Question: I've got a rather large table (20+ columns) on an SQL server 2008. I'm using Microsofts SQL Server Management Studio to open the tables design view and add a column. After adding the column i move it up in the column sorting.
The image below shows the column i added and where i'm trying to move it to by just dragging it a few places up.

After i've done this i'm getting an exception when i'm trying to open up the website. Everything works fine when i add the column without moving it up in the column sorting.
Can someone help me figuring out this problem. Is this an bug in MSSQL server, the management studio or is something else going wrong?
The exception
'''
Operand type clash: bit is incompatible with uniqueidentifier
'''
The stacktrace:
'''
[SqlException (0x80131904): Operand type clash: bit is incompatible with uniqueidentifier]
System.Data.SqlClient.SqlConnection.OnError(SqlException exception, Boolean breakConnection) +404
System.Data.SqlClient.TdsParser.ThrowExceptionAndWarning() +412
System.Data.SqlClient.TdsParser.Run(RunBehavior runBehavior, SqlCommand cmdHandler, SqlDataReader dataStream, BulkCopySimpleResultSet bulkCopyHandler, TdsParserStateObject stateObj) +1363
System.Data.SqlClient.SqlDataReader.HasMoreRows() +301
System.Data.SqlClient.SqlDataReader.ReadInternal(Boolean setTimeout) +422
NHibernate.Driver.NHybridDataReader.Read() +28
NHibernate.Loader.Loader.DoQuery(ISessionImplementor session, QueryParameters queryParameters, Boolean returnProxies) +1383
NHibernate.Loader.Loader.DoQueryAndInitializeNonLazyCollections(ISessionImplementor session, QueryParameters queryParameters, Boolean returnProxies) +114
NHibernate.Loader.Loader.DoList(ISessionImplementor session, QueryParameters queryParameters) +195
[ADOException: could not execute query
[ SELECT * from SomeFunction(@p0,@p1) ]
Name:Id - Value:3429fb7e-dba3-4c74-b41b-6f2e0bbb33f8 Name:Moment - Value:7-1-2011 12:16:45
[SQL: SELECT * from SomeFunction(@p0,@p1)]]
NHibernate.Loader.Loader.DoList(ISessionImplementor session, QueryParameters queryParameters) +637
NHibernate.Loader.Loader.ListIgnoreQueryCache(ISessionImplementor session, QueryParameters queryParameters) +23
NHibernate.Impl.SessionImpl.ListCustomQuery(ICustomQuery customQuery, QueryParameters queryParameters, IList results) +438
NHibernate.Impl.SessionImpl.List(NativeSQLQuerySpecification spec, QueryParameters queryParameters, IList results) +373
NHibernate.Impl.SessionImpl.List(NativeSQLQuerySpecification spec, QueryParameters queryParameters) +340
NHibernate.Impl.SqlQueryImpl.List() +258
CMS.ResourceAccess.DataAccessLogic.Repositories.NodeRepository.GetAncestors(Guid nodeId) in C:\Projects\Website\DataAccessLogic\Repositories\Repository.cs:228
CMS.Business.Components.Services.NodeService.GetAncestors(Guid nodeId) in C:\Projects\Website\DataAccessLogic\Repositories\Service.cs:921
CMS.Business.Components.Services.NodeService.GetSiteByNodeId(Guid nodeId) in C:\Projects\Website\DataAccessLogic\Repositories\Service.cs:1280
Plugin.Wysiwyg.Business.Components.Services.WysiwygSearchService.RebuildIndex() +1232
CMS.Business.Components.Services.SearchService.RebuildIndexForSites(IEnumerable 1 sites, ConfigurationManager configurationManager) in C:\Projects\Website\Services\Service.cs:303
CMS.Business.Components.Services.SearchService.RebuildIndex() in C:\Projects\Website\DataAccessLogic\Repositories\Service.cs:252
CMS.Backend.MvcApplication.Application_Start() in C:\Projects\Website\Global.asax.cs:49
[HttpException (0x80004005): could not execute query
[ SELECT * from SomeFunction(@p0,@p1) ]
Name:Id - Value:3429fb7e-dba3-4c74-b41b-6f2e0bbb33f8 Name:Moment - Value:7-1-2011 12:16:45
[SQL: SELECT * from SomeFunction(@p0,@p1)]]
System.Web.HttpApplicationFactory.EnsureAppStartCalledForIntegratedMode(HttpContext context, HttpApplication app) +<PHONE>
System.Web.HttpApplication.RegisterEventSubscriptionsWithIIS(IntPtr appContext, HttpContext context, MethodInfo[] handlers) +191
System.Web.HttpApplication.InitSpecial(HttpApplicationState state, MethodInfo[] handlers, IntPtr appContext, HttpContext context) +325
System.Web.HttpApplicationFactory.GetSpecialApplicationInstance(IntPtr appContext, HttpContext context) +407
System.Web.Hosting.PipelineRuntime.InitializeApplication(IntPtr appContext) +375
[HttpException (0x80004005): could not execute query
[ SELECT * from SomeFunction(@p0,@p1) ]
Name:Id - Value:3429fb7e-dba3-4c74-b41b-6f2e0bbb33f8 Name:Moment - Value:7-1-2011 12:16:45
[SQL: SELECT * from SomeFunction(@p0,@p1)]]
System.Web.HttpRuntime.FirstRequestInit(HttpContext context) <PHONE>
System.Web.HttpRuntime.EnsureFirstRequestInit(HttpContext context) +141
System.Web.HttpRuntime.ProcessRequestNotificationPrivate(IIS7WorkerRequest wr, HttpContext context) +<PHONE>
'''
EDIT:
I'm using NHibernate as ORM
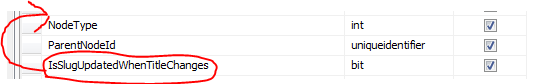
Answer: There's a SELECT * lurking somewhere in your SQL code (possibly in the function, or a view it relies on), by my reckoning. This is just one of many reasons SELECT * is dangerous. Here's an example of something similar, to demonstrate one such failure mode:
'''
create table dbo.T (
ID int not null,
FilterID uniqueidentifier not null,
Val1 varchar(10) not null
)
go
insert into dbo.T (ID,FilterID,Val1)
select 1,'<PHONE>-0000-<PHONE>','abc'
go
create view dbo.V
as
select * from dbo.T
go
create function dbo.F ()
returns table
as
return (select ID,Val1 from dbo.V where FilterID='<PHONE>-0000-<PHONE>')
go
select * from dbo.F()
go
'''
The above returns a single result row, as expected. Now we perform the change the same way SSMS will be doing, behind the scenes:
'''
create table dbo.Temp_T (
ID int not null,
Flag bit null,
FilterID uniqueidentifier not null,
Val1 varchar(10) not null
)
go
insert into dbo.Temp_T (ID,FilterID,Val1)
select ID,FilterID,Val1 from dbo.T
go
drop table dbo.T
go
sp_rename 'dbo.Temp_T','T'
go
'''
And now we query our F function again:
'''
select * from dbo.F()
'''
And we get:
> Conversion failed when converting the varchar value '<PHONE>-0000-<PHONE>' to data type bit.
---
In fact, if I modify the F function to be:
'''
create function dbo.F ()
returns table
as
return (select ID,Val1 from dbo.V where FilterID=CONVERT(uniqueidentifier,'<PHONE>-0000-<PHONE>'))
go
'''
I can get:
> Operand type clash: uniqueidentifier is incompatible with bit